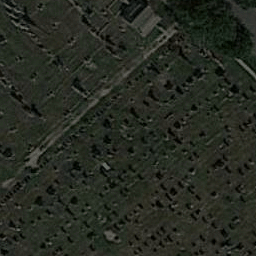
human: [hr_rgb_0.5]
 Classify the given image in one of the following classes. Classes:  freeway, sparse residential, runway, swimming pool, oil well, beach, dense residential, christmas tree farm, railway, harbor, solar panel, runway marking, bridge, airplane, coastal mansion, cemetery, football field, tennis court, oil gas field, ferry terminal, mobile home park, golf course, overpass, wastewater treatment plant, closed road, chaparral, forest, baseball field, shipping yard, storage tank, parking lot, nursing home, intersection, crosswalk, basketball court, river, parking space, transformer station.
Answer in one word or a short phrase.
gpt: cemetery